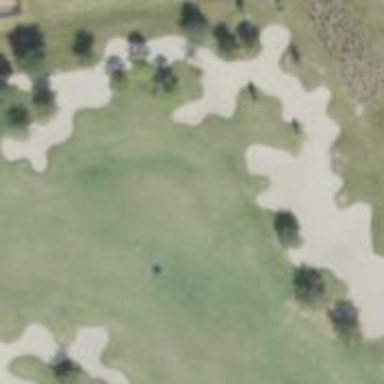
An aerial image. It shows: Sand bunker on golf course.